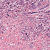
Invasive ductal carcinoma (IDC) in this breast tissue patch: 1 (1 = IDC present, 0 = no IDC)